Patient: sex M, age 61
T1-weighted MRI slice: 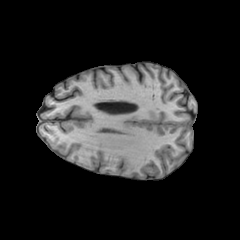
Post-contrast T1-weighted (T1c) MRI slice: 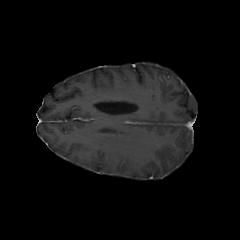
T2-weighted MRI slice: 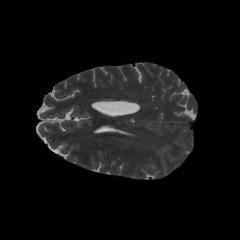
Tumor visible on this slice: no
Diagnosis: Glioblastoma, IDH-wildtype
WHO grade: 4